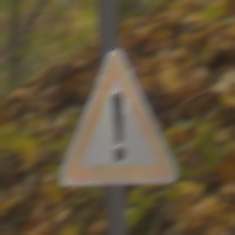
Verkehrszeichen: Gefahrenstelle
Umgebung: Outdoor, Nature
Tageszeit: MorningAfternoon
Wetter: Overcast
Licht: Natural
Jahreszeit: Autumn
Kontrast: LowContrast